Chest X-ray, AP view. Patient: 50 years old, sex F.
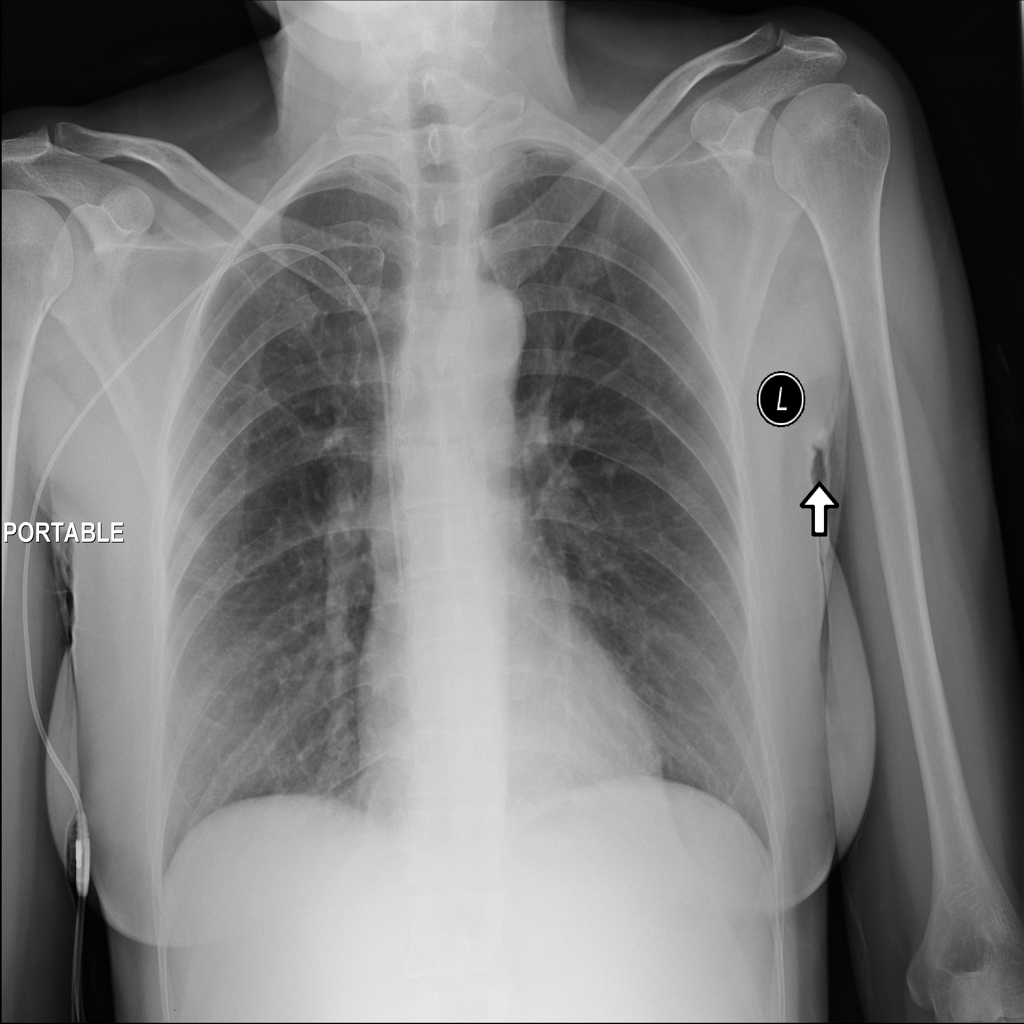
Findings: No Finding